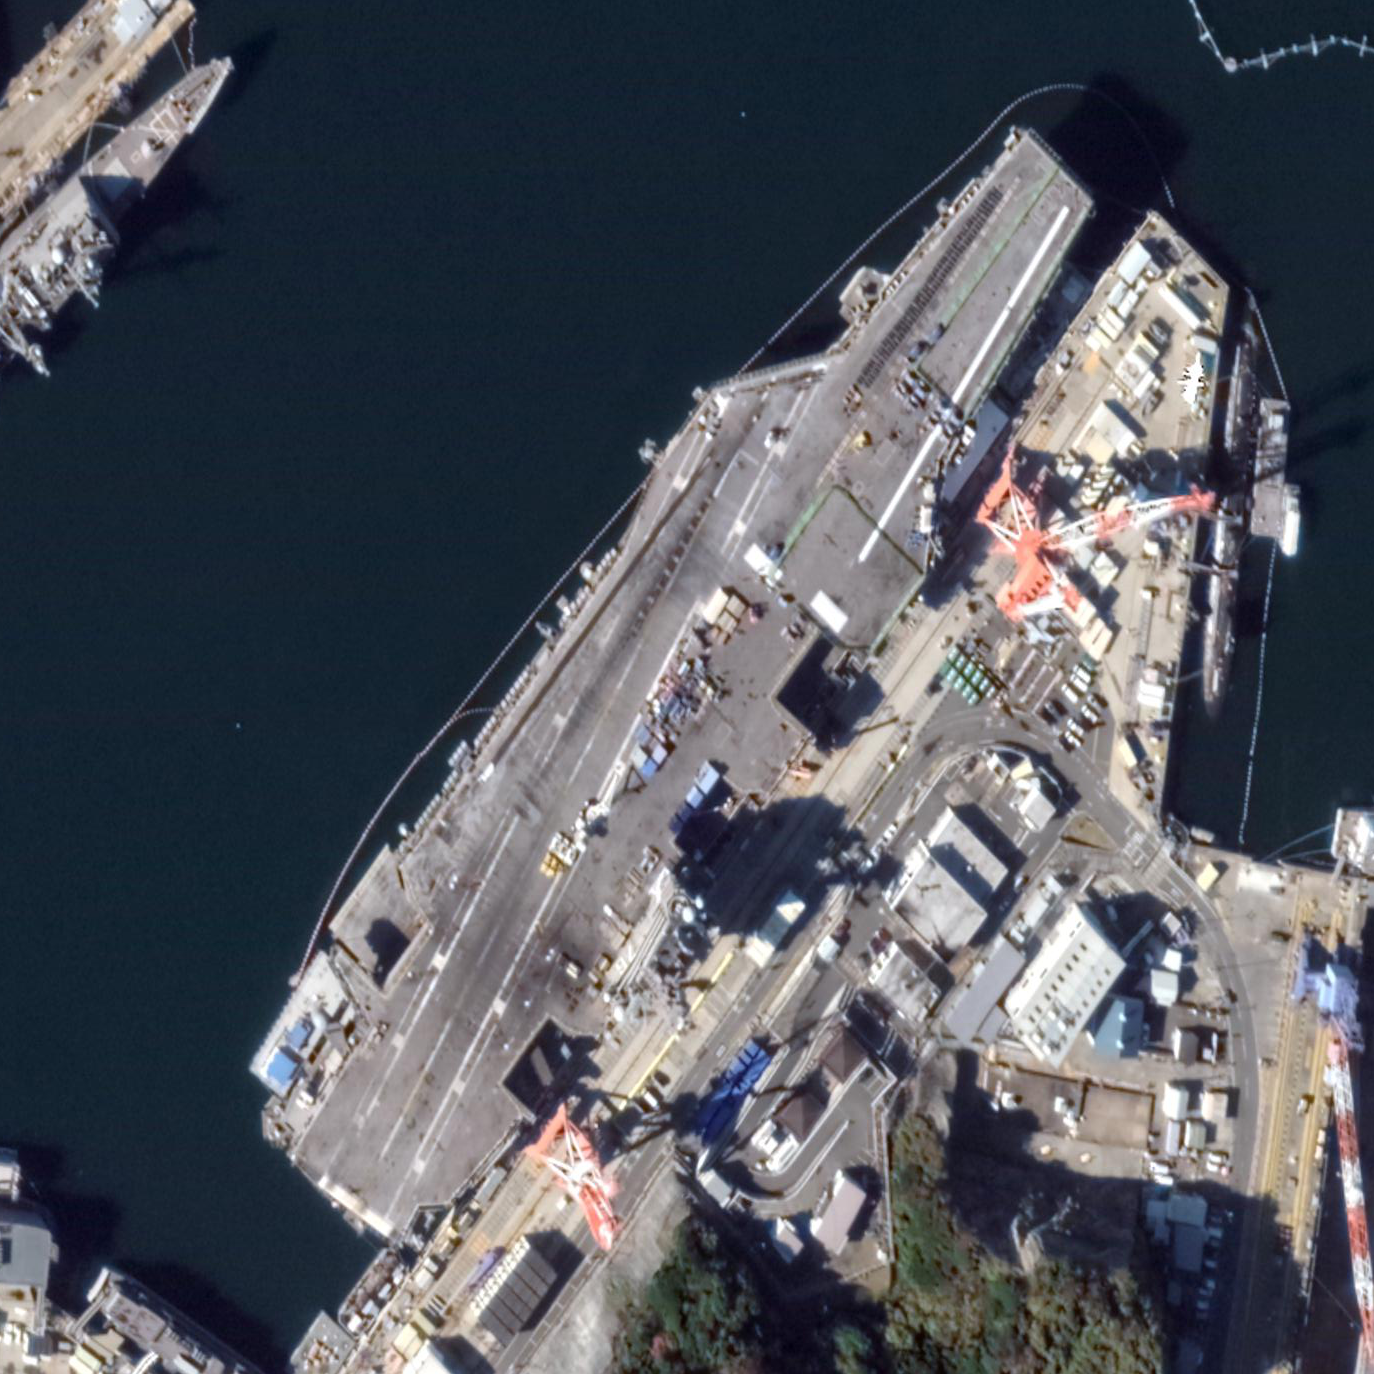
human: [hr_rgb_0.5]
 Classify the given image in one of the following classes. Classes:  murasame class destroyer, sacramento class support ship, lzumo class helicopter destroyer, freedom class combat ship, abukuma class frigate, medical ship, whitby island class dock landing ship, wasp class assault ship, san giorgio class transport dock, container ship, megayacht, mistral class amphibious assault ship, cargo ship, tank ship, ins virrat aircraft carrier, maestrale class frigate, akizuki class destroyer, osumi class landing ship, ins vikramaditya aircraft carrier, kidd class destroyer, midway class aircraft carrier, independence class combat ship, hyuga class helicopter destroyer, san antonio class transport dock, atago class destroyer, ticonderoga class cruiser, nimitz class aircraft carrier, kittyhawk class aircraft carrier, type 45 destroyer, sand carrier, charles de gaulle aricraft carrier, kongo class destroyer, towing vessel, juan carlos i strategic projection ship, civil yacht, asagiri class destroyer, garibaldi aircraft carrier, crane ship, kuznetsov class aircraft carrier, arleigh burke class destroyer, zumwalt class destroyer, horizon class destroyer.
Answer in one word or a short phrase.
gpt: Nimitz class aircraft carrier